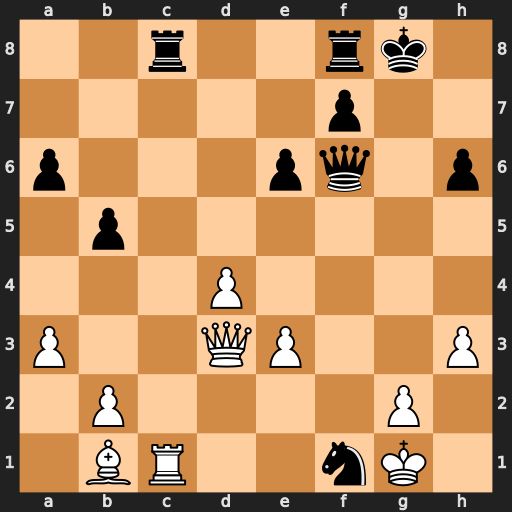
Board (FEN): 2r2rk1/5p2/p3pq1p/1p6/3P4/P2QP2P/1P4P1/1BR2nK1
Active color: w
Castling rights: -
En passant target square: -
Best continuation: Qh7#